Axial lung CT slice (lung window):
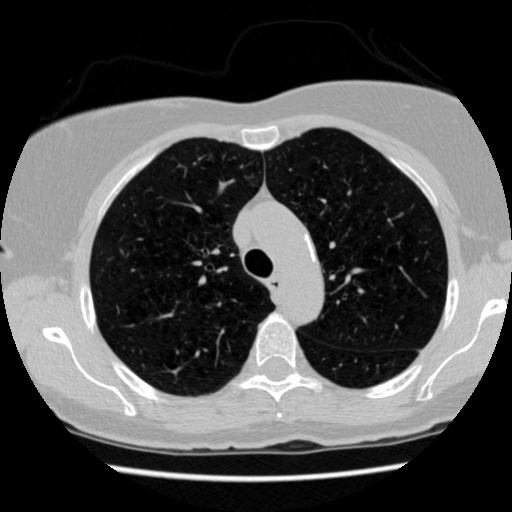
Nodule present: no